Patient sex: F
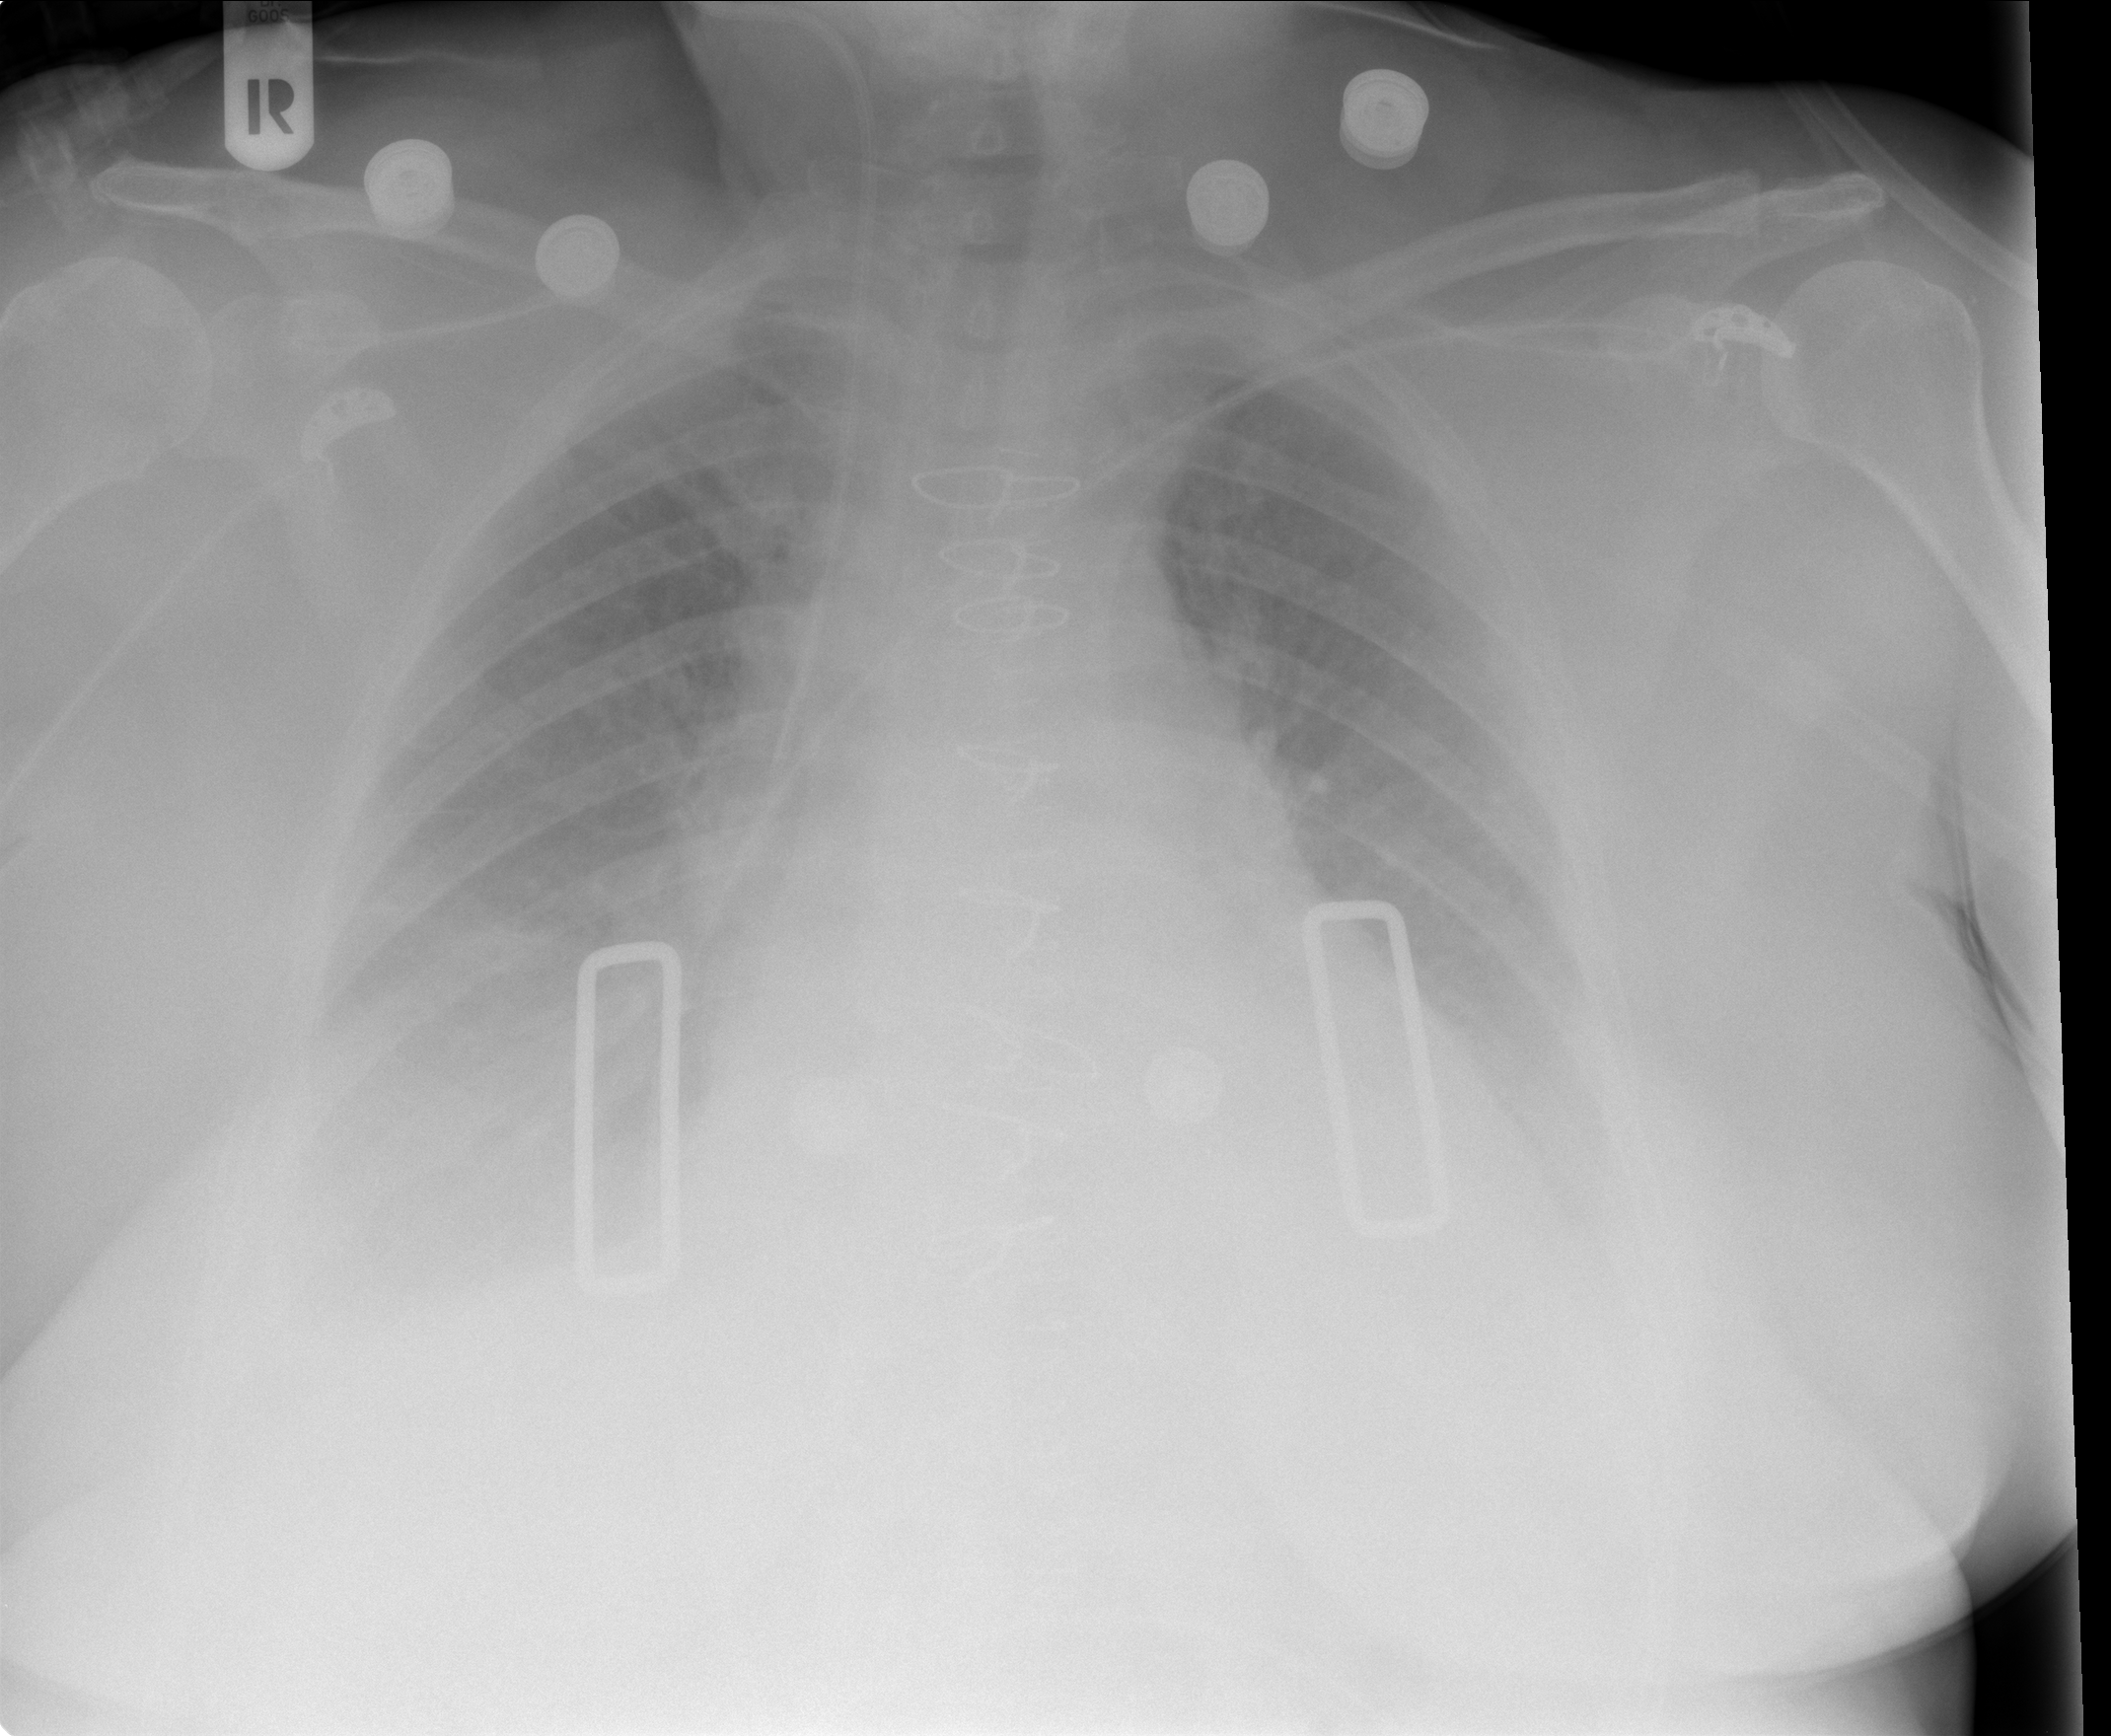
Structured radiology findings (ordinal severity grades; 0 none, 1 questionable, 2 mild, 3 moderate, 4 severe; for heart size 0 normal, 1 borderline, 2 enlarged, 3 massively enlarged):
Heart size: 2
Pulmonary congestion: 2
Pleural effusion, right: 2
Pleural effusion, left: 2
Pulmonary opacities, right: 0
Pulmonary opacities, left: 0
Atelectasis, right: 0
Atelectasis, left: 0